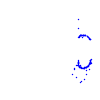
Particle: kaon